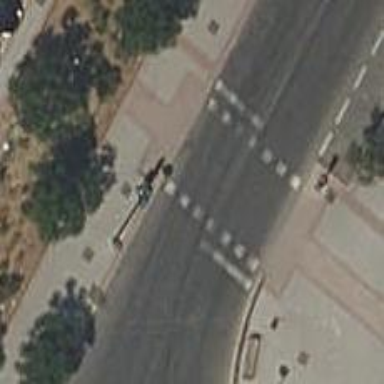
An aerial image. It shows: Uncontrolled road crossing.